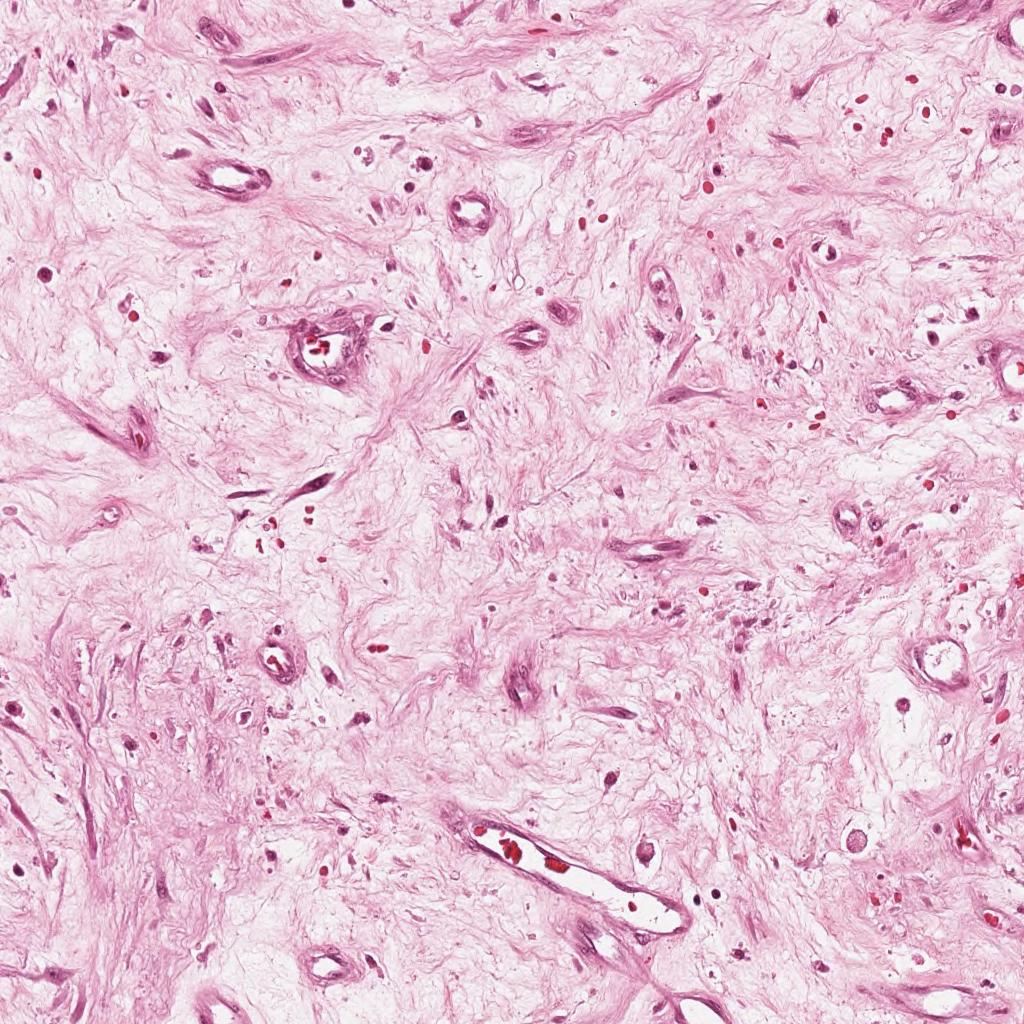
Label: Non-Viable-Tumor